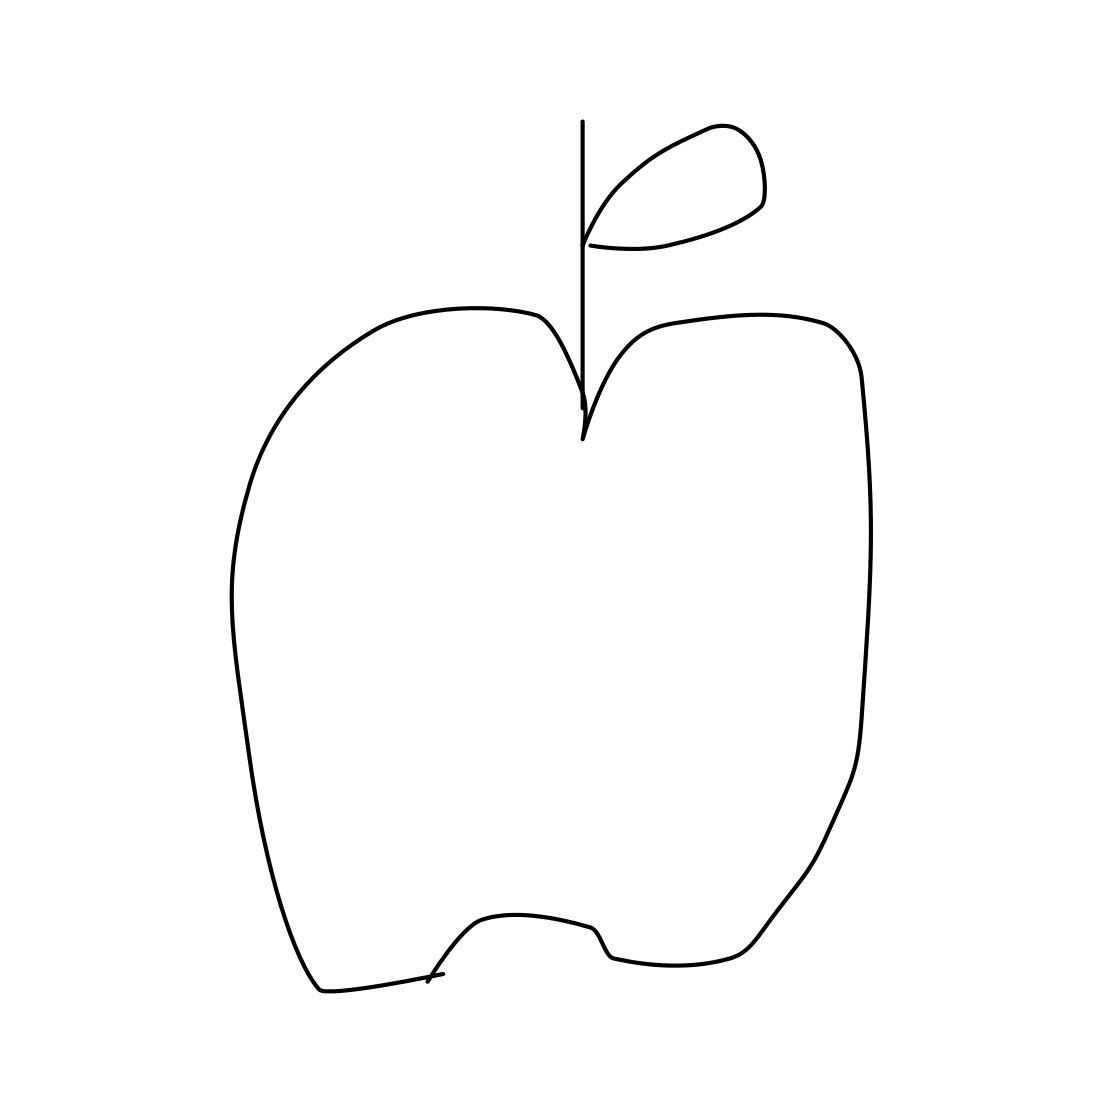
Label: apple